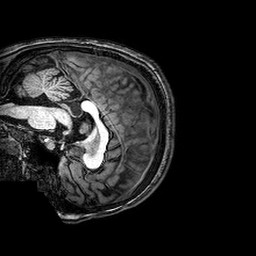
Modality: T1w
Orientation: sagittal
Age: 21
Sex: female